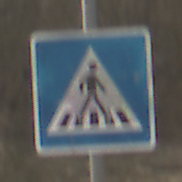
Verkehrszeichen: FussgaengerueberwegLinks
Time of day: MorningAfternoon
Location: Outdoor (Nature)
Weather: PartlyCloudy
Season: Winter
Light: Natural